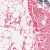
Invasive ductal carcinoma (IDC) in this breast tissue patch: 0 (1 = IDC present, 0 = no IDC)